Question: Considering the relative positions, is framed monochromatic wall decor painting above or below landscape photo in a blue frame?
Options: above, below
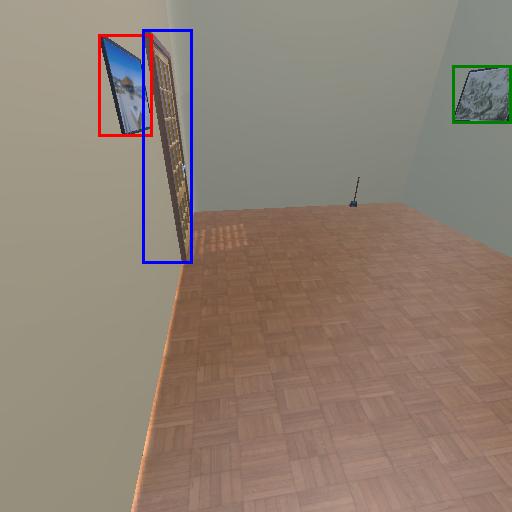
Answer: above